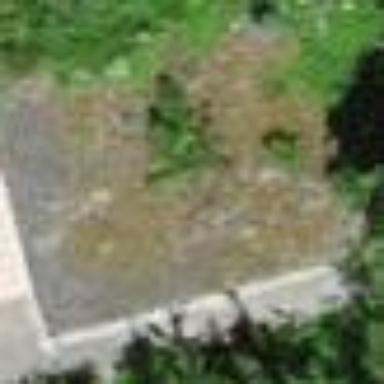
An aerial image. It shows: Shed building.